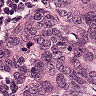
Metastatic tissue present: yes